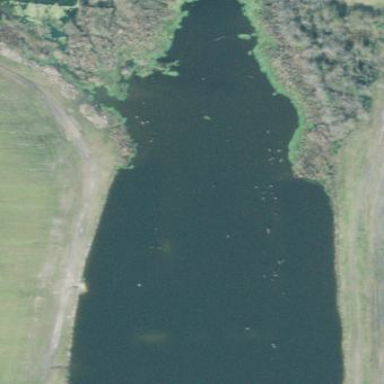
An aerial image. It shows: Reservoir of water.